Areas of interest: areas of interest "Yuantong Textile City"
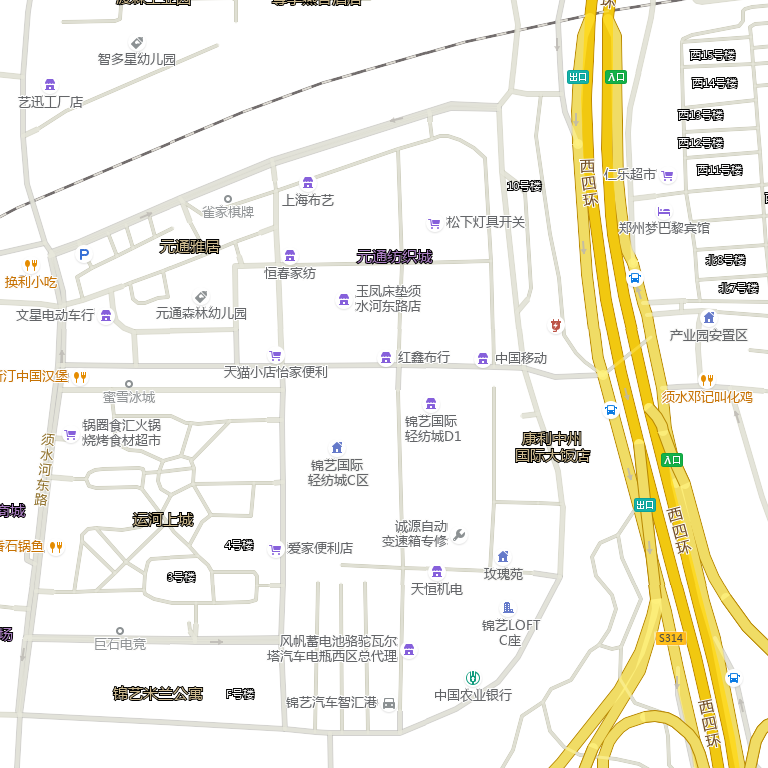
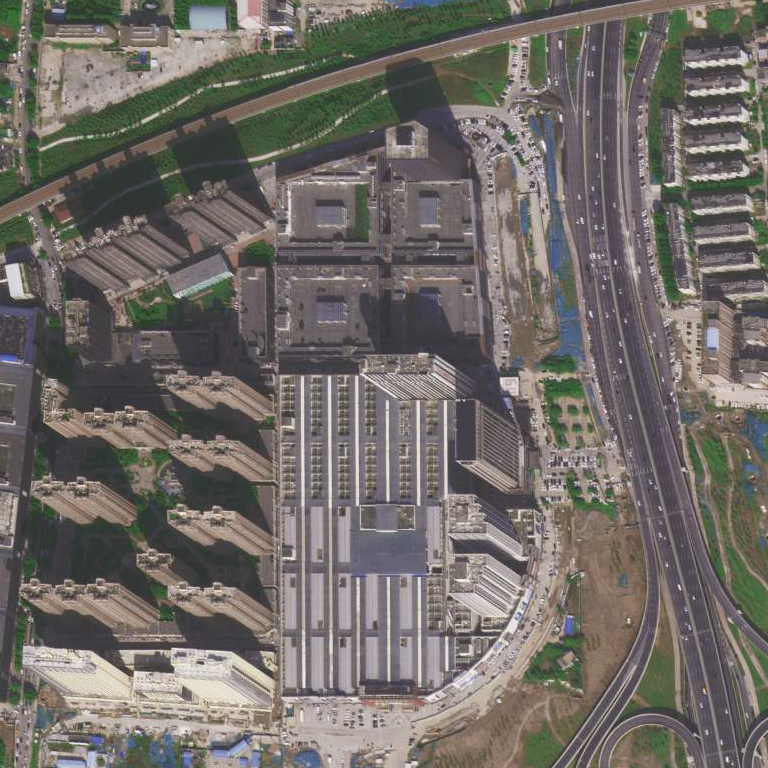